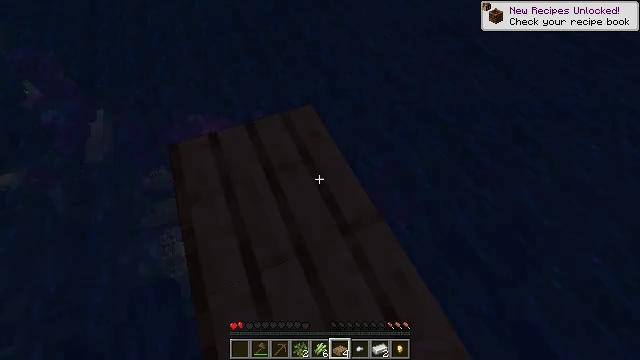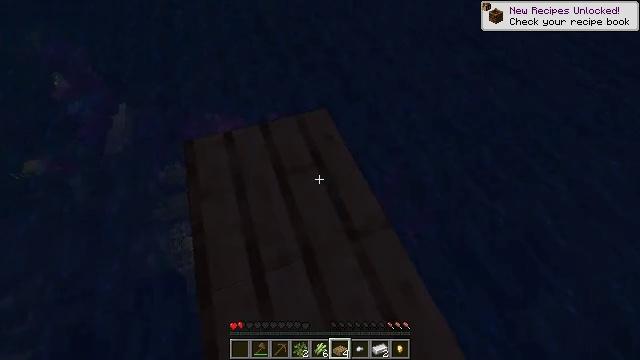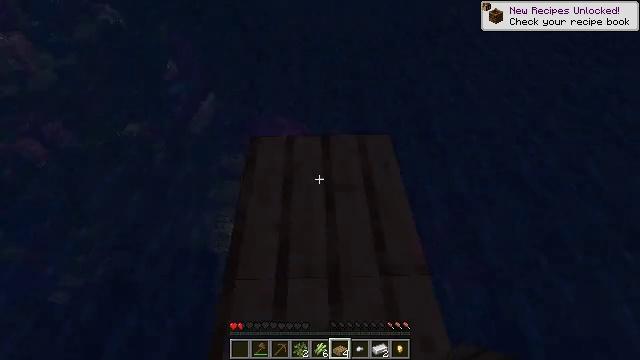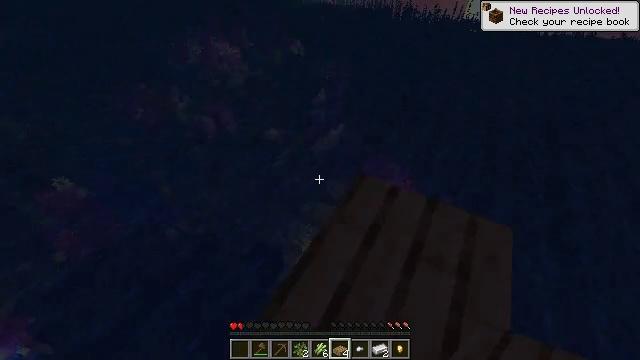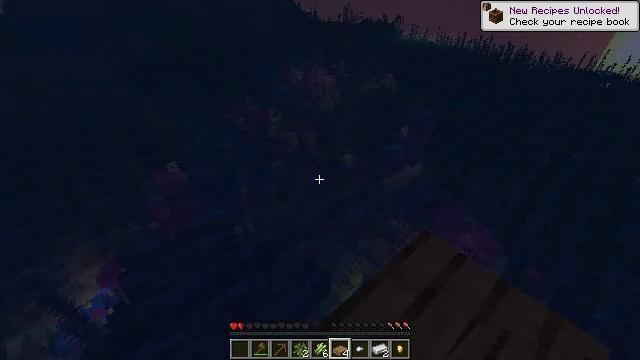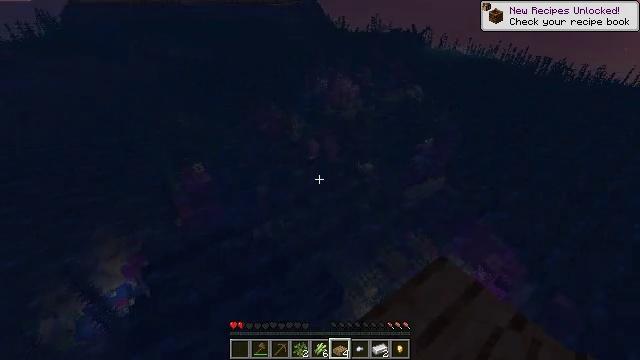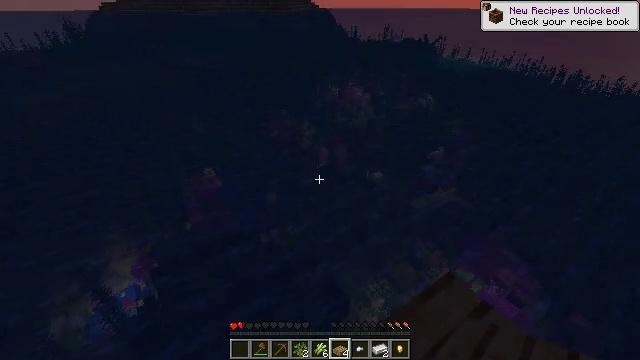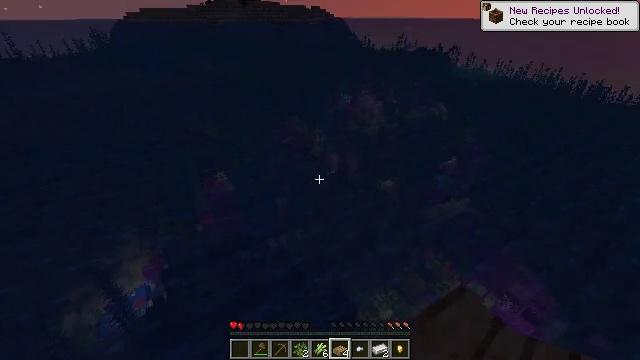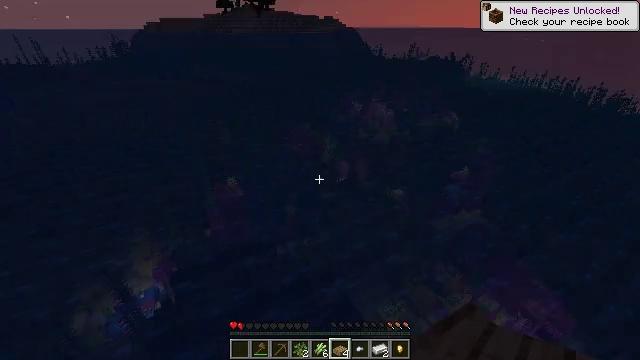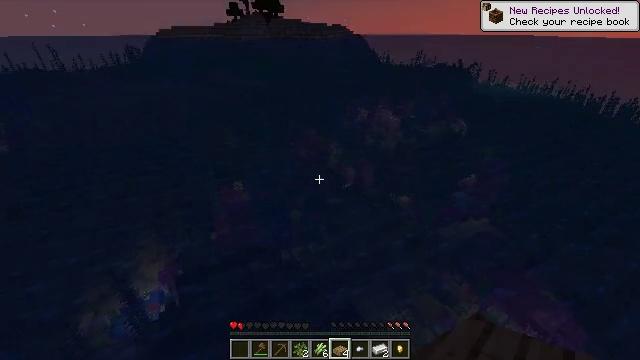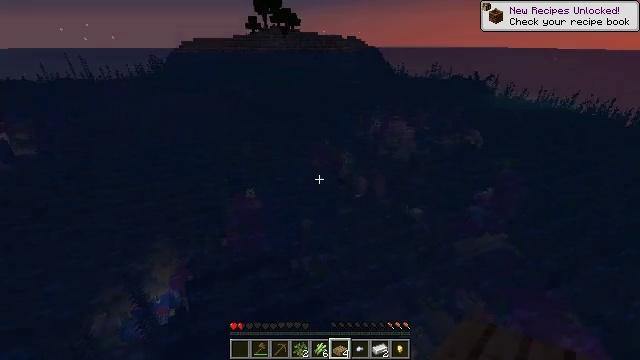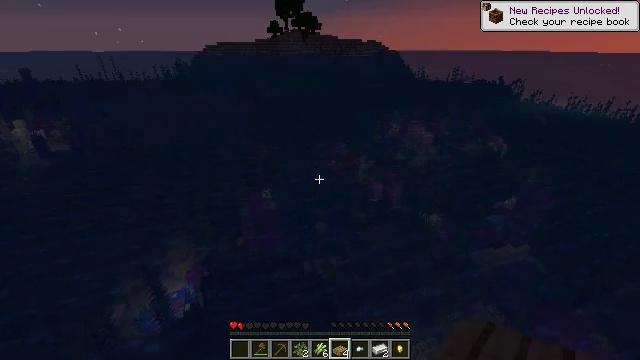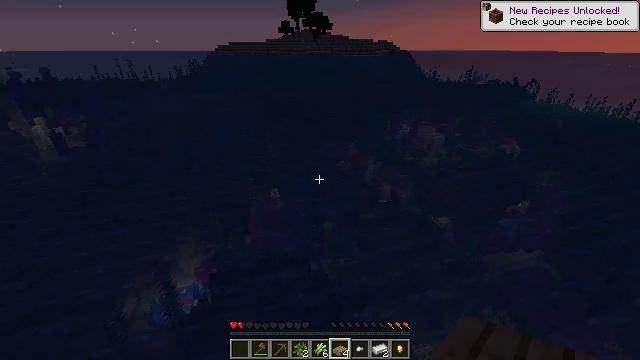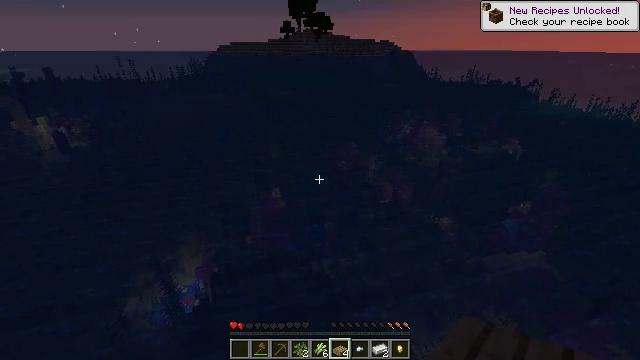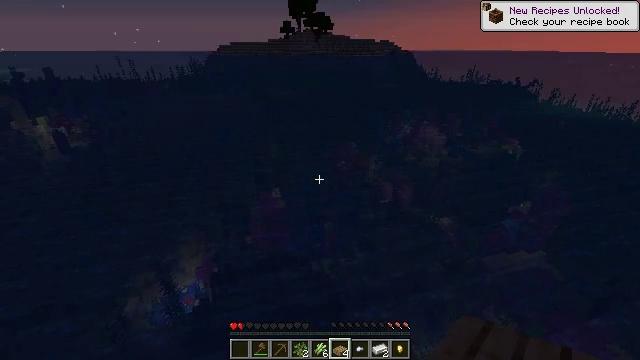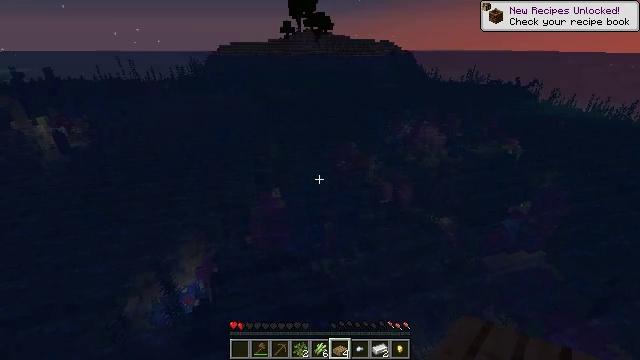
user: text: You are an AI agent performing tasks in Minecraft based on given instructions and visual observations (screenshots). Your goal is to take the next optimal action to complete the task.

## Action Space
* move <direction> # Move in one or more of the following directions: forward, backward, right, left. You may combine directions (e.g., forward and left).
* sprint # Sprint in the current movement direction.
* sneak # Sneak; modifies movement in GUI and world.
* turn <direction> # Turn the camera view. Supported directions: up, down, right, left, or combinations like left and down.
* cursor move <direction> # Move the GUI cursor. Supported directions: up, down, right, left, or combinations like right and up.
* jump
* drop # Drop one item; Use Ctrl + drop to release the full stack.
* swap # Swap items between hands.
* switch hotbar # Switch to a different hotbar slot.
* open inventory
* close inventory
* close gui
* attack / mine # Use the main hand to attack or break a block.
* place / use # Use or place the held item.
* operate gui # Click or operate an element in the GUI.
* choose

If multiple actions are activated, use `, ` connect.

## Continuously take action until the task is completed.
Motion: motion action
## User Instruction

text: Reclaim the oak slab from a structure.
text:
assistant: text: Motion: sneak, turn left
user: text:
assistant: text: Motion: sneak, turn left and up
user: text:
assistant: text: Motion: turn left and up
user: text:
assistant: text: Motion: turn left and up
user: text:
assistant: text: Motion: turn left and up
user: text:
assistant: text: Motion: turn left and up
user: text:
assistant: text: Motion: turn left and up
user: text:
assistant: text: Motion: turn left and up
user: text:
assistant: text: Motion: turn left and up
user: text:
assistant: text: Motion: turn left and up
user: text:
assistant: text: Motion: turn left
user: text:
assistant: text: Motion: turn left
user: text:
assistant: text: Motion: no_op
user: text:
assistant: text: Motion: no_op
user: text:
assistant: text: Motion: no_op
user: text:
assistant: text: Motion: no_op
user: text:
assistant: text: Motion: no_op
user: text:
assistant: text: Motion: no_op
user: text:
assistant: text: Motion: no_op
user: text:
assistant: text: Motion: no_op
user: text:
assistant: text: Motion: turn left and up
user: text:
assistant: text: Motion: turn left and up
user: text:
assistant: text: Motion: turn up
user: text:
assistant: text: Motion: no_op
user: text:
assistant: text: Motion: no_op
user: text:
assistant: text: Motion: no_op
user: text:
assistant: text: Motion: no_op
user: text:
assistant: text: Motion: no_op
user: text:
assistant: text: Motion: no_op
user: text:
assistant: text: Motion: no_op